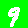
Digit: 9